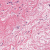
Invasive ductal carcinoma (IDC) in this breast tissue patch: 0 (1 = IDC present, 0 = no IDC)